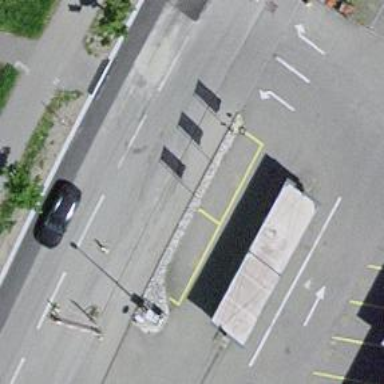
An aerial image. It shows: Fuel station.